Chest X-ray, PA view. Patient: 41 years old, sex M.
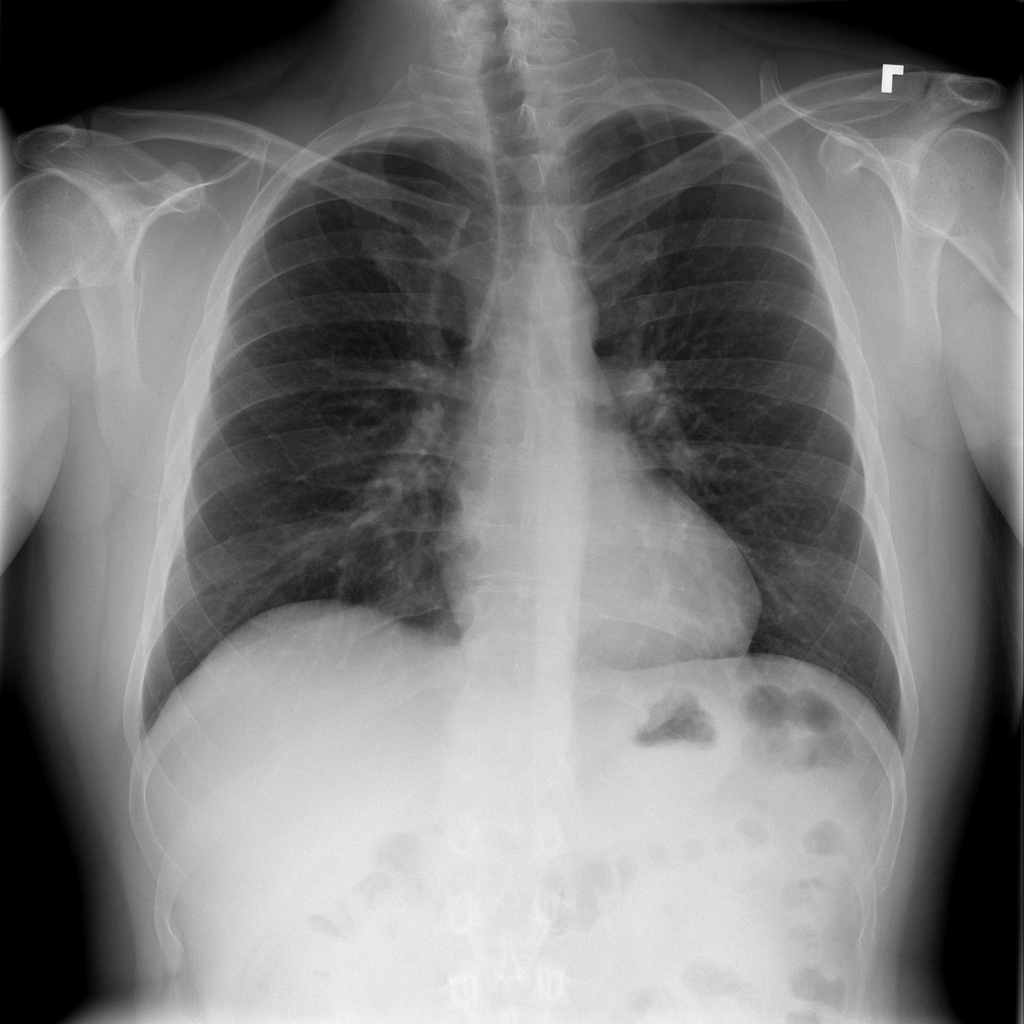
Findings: No Finding